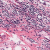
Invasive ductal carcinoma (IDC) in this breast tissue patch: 0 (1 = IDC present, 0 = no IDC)